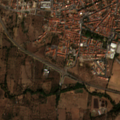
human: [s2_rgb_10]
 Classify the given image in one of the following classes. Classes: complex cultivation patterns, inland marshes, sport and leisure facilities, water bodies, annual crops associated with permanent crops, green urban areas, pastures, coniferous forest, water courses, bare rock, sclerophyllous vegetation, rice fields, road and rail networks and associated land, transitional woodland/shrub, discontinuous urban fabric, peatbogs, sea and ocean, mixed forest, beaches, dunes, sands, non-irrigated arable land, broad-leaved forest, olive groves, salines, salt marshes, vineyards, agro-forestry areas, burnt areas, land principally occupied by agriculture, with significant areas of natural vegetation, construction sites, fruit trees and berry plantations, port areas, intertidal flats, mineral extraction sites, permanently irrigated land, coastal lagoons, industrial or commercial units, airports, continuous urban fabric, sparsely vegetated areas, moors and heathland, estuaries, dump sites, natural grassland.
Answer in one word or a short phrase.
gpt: continuous urban fabric, discontinuous urban fabric, olive groves, pastures, complex cultivation patterns, broad-leaved forest